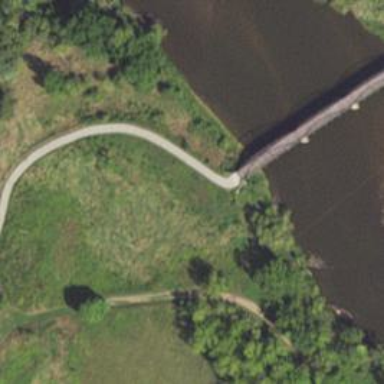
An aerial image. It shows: Footway bridge.